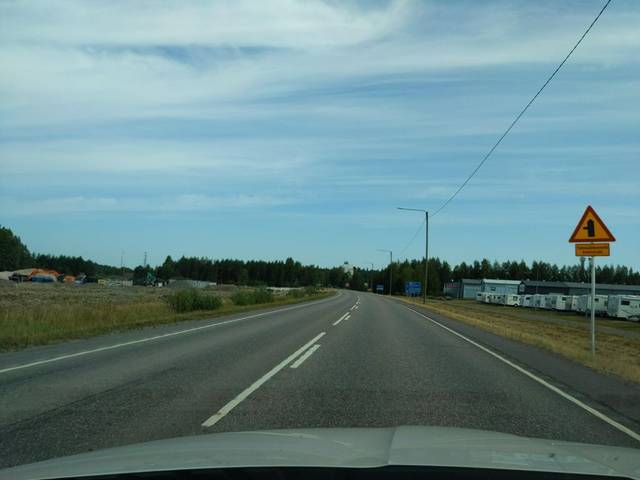
Region: Finland
Coordinates: 60.613, 24.81